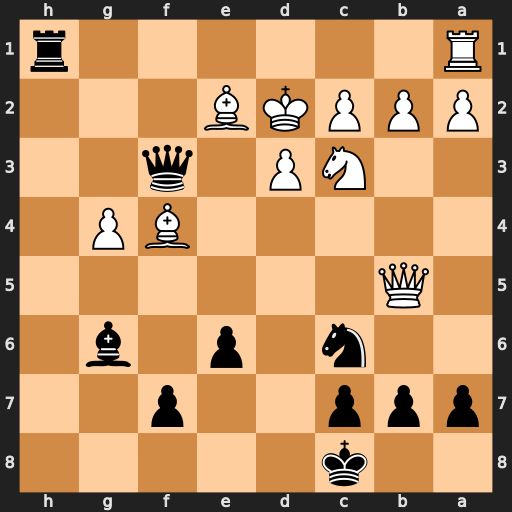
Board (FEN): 2k5/ppp2p2/2n1p1b1/1Q6/5BP1/2NP1q2/PPPKB3/R6r
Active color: b
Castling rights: -
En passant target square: -
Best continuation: Qxf4#